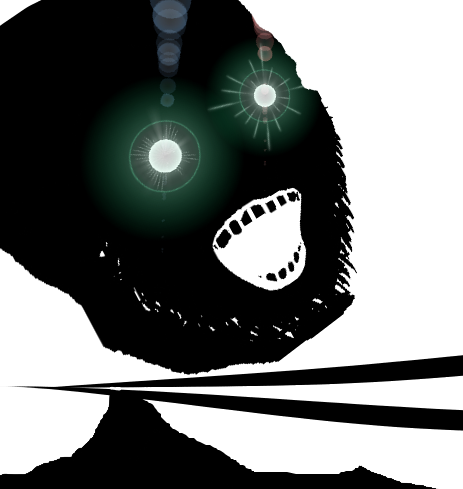
Label: 5_Oomer